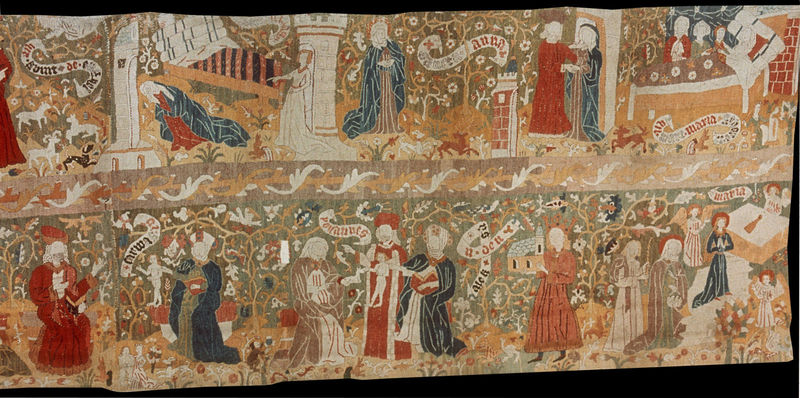
Titel: Anna-Teppich
Institution: Wienhausen, Kloster
Schlagwörter: blau, gemälde, mann, schlaf, bäume, frauen, braun, frau, männer, säule, säulen, rot, beige, ornament, teppich, alt, bibel, geschichte, natur, kirche, gewand, musik, turm, papier, figuren, wandteppich, wandgemälde, bett, tor, buch, orient, türme, mittelalter, priester, schriftrolle, heilige, heilig, schafe, fraktur, latein, spruchband, oranment, zweigeteilt, spruchbänder, geknüpft, burgund, wandteppisch, bäumme, teppch